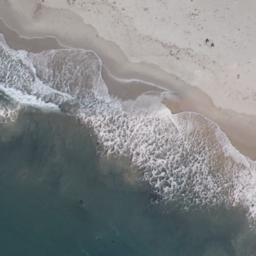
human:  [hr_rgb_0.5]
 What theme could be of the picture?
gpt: beach